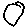
Label: circle